Question: When I open the search field the search suggestions box is not opened. It stay closed as long as the search field is empty. When I start typing, only then, the search suggestions box is opened.
How can I open a search suggestions box immodestly when I expose the search field?
YouTube example:

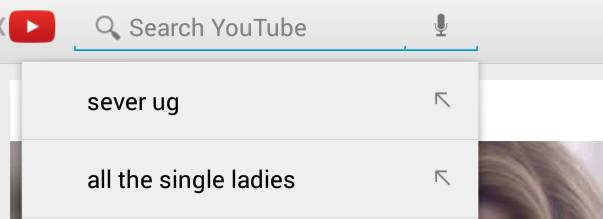
Answer: '''
searchView.setSuggestionsAdapter() is the answer
'''
for example for List < String> items:
'''
searchView.setSuggestionsAdapter(new SearchableCursorAdapter(this, getCursorByQuery(items, ""), items));
/**
* CursorAdapter with the search able list
* compiler bug in javac 1.5.0_07-164, we need to implement Filter able to make compilation work
*/
public class SearchableCursorAdapter extends CursorAdapter implements Filterable {
List<String> mItems;
public SearchableCursorAdapter(Context context, Cursor cursor, List<String> items) {
super(context, cursor);
mItems = items;
}
@Override
public View newView(Context context, Cursor cursor, ViewGroup parent) {
LayoutInflater inflater = LayoutInflater.from(context);
View view = inflater.inflate(R.layout.searchable_item, parent, false);
TextView textView = (TextView) view.findViewById(R.id.searchable_optianl_text_view);
textView.setText(cursor.getString(COLUMN_DISPLAY_NAME));
return view;
}
@Override
public void bindView(View view, Context context, Cursor cursor) {
TextView textView = (TextView) view.findViewById(R.id.searchable_optianl_text_view);
textView.setText(cursor.getString(COLUMN_DISPLAY_NAME));
}
@Override
public String convertToString(Cursor cursor) {
return cursor.getString(COLUMN_DISPLAY_NAME);
}
@Override
public Cursor runQueryOnBackgroundThread(CharSequence constraint) {
FilterQueryProvider filter = getFilterQueryProvider();
if (filter != null) {
return filter.runQuery(constraint);
}
return getCursorByQuery(mItems, (String)constraint);
}
private static final int COLUMN_DISPLAY_NAME = 1;
}
/**
* create a cursor with the list to display
*/
Cursor getCursorByQuery(List<String> fullItems, String constraint) {
List<String> items = new ArrayList<String>();
for (String item : fullItems) {
if (item.toLowerCase(Locale.US).startsWith(((String) constraint).toLowerCase(Locale.US))) {
items.add(item);
}
}
// Load data from list to cursor
String[] columns = new String[] { "_id", "text" };
Object[] temp = new Object[] { 0, "default" };
MatrixCursor cursor = new MatrixCursor(columns);
for(int i = 0; i < items.size(); i++) {
temp[0] = i;
temp[1] = items.get(i);
cursor.addRow(temp);
}
return cursor;
}
'''
don't forget at AndroidMenifest:
'''
<!-- enable the search dialog to send searches to SearchableActivity -->
<meta-data android:name="android.app.searchable" android:resource="@xml/searchable"/>
<intent-filter>
<action android:name="android.intent.action.SEARCH" />
</intent-filter>
'''
searchable.xml
'''
<?xml version="1.0" encoding="utf-8"?>
<searchable xmlns:android="http://schemas.android.com/apk/res/android"
android:label="@string/search_hint"
android:hint="@string/search_label">
</searchable>
'''
menu.xml
'''
<?xml version="1.0" encoding="utf-8"?>
<menu xmlns:android="http://schemas.android.com/apk/res/android">
<item android:id="@+id/menu_search"
android:title="@string/Search"
android:icon="@drawable/ic_action_search"
android:showAsAction="always"
android:actionViewClass="android.widget.SearchView" />
</menu>
'''